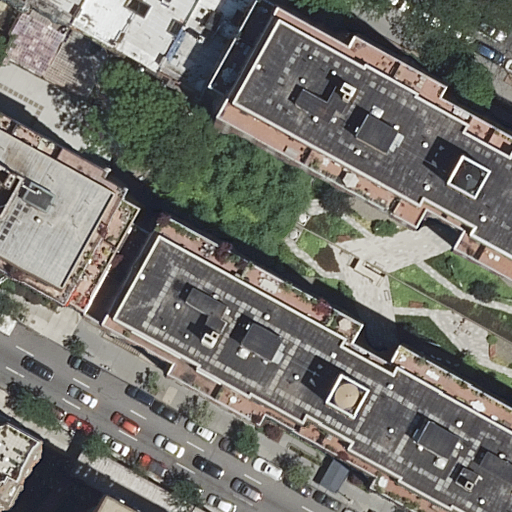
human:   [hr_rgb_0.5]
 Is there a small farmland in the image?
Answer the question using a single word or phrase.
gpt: no

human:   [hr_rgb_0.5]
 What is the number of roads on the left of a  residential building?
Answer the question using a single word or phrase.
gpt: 5

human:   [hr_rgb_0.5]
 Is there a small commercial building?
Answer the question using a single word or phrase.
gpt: no

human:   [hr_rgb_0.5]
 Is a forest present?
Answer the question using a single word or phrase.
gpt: no

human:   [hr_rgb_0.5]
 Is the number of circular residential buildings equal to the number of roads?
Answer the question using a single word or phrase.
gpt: no

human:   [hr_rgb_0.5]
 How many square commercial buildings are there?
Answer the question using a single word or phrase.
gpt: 0

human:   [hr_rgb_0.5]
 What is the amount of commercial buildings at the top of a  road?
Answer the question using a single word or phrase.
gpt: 0

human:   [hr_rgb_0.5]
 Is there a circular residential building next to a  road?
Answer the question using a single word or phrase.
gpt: no

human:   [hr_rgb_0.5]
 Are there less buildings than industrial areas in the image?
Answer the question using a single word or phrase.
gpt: no

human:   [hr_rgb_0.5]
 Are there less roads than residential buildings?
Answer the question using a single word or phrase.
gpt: yes

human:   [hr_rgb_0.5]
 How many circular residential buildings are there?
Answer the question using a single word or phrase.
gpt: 0

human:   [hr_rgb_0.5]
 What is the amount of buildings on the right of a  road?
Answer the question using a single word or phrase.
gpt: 5

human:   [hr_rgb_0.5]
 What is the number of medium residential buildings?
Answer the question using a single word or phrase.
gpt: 4

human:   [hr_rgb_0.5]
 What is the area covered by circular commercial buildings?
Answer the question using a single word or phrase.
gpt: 0m2

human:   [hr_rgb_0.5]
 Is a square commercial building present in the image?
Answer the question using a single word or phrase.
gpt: no

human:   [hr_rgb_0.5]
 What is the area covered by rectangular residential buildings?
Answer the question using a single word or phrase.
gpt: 157m2

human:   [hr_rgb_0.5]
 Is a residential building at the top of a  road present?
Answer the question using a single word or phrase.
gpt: yes

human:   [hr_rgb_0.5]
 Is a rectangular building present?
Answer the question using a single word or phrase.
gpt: yes

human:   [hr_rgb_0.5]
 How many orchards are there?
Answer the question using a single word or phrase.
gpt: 0

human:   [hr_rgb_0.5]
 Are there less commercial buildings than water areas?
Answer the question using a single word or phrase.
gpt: no

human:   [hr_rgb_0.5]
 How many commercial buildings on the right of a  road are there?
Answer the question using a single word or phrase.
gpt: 0

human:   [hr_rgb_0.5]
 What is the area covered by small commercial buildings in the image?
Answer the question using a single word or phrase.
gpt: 0m2

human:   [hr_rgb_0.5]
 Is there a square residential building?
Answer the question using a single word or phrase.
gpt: no

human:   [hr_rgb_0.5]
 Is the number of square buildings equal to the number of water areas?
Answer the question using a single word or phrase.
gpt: yes

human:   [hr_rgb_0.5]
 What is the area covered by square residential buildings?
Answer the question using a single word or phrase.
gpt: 0m2

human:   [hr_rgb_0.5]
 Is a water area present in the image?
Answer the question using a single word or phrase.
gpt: no

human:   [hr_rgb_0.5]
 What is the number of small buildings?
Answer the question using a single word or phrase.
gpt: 3

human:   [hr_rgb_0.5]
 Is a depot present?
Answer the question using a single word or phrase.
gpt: no

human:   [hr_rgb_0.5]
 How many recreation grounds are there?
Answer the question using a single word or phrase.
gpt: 0

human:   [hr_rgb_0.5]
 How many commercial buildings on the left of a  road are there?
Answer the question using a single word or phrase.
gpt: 0

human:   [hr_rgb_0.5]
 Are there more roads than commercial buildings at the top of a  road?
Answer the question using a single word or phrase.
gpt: yes

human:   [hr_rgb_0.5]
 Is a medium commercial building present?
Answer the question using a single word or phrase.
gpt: no

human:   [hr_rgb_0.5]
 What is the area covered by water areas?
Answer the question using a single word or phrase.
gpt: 0m2

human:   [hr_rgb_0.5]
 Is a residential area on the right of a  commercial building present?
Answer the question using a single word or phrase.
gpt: no

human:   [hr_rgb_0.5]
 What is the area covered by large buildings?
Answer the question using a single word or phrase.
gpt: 2555m2

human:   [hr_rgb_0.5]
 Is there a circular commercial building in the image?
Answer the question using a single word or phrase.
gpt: no